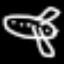
Label: airplane